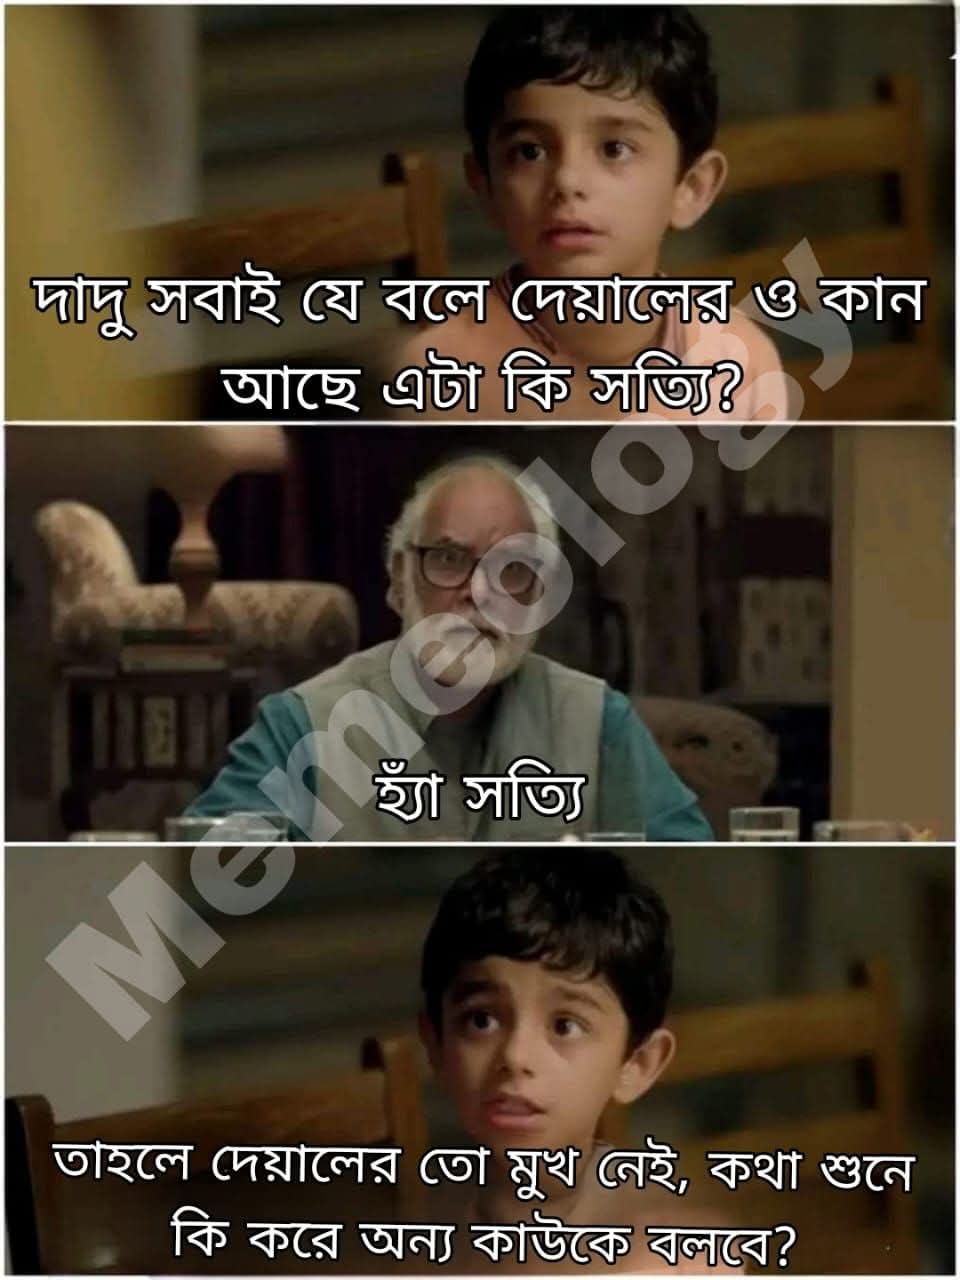
Text: দাদু সবাই যে বলে দেয়ালের ও কান আছে এটা কি সত্যি?
হ্যাঁ সত্যি
তাহলে দেয়ালের তো মুখ নেই, কথা শুনে কি করে অন্য কাউকে বলবে?
Label: Non Hate